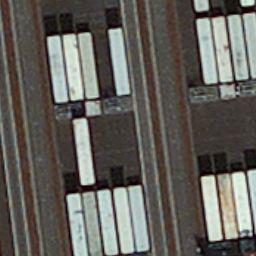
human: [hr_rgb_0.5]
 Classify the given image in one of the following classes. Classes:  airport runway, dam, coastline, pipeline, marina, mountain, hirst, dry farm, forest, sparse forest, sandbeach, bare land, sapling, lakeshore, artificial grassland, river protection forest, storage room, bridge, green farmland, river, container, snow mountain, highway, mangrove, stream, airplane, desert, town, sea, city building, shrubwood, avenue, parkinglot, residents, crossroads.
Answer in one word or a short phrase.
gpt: container